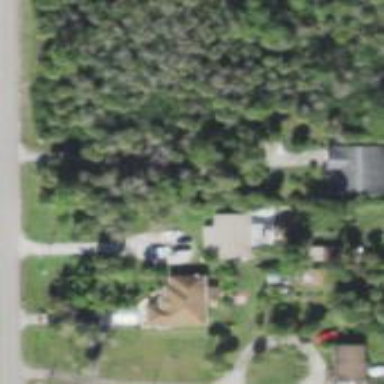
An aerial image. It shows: Driveway leading to service road.